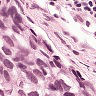
Metastatic tissue present: yes